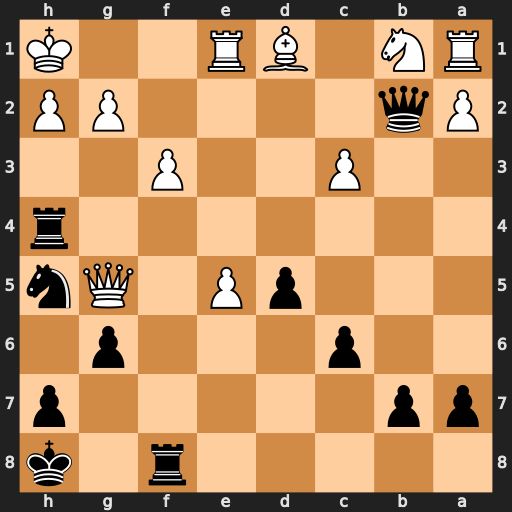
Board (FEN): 5r1k/pp5p/2p3p1/3pP1Qn/7r/2P2P2/Pq4PP/RN1BR2K
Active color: b
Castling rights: -
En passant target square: -
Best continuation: Qf2 Qxh4 Qxh4